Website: apple
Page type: payment
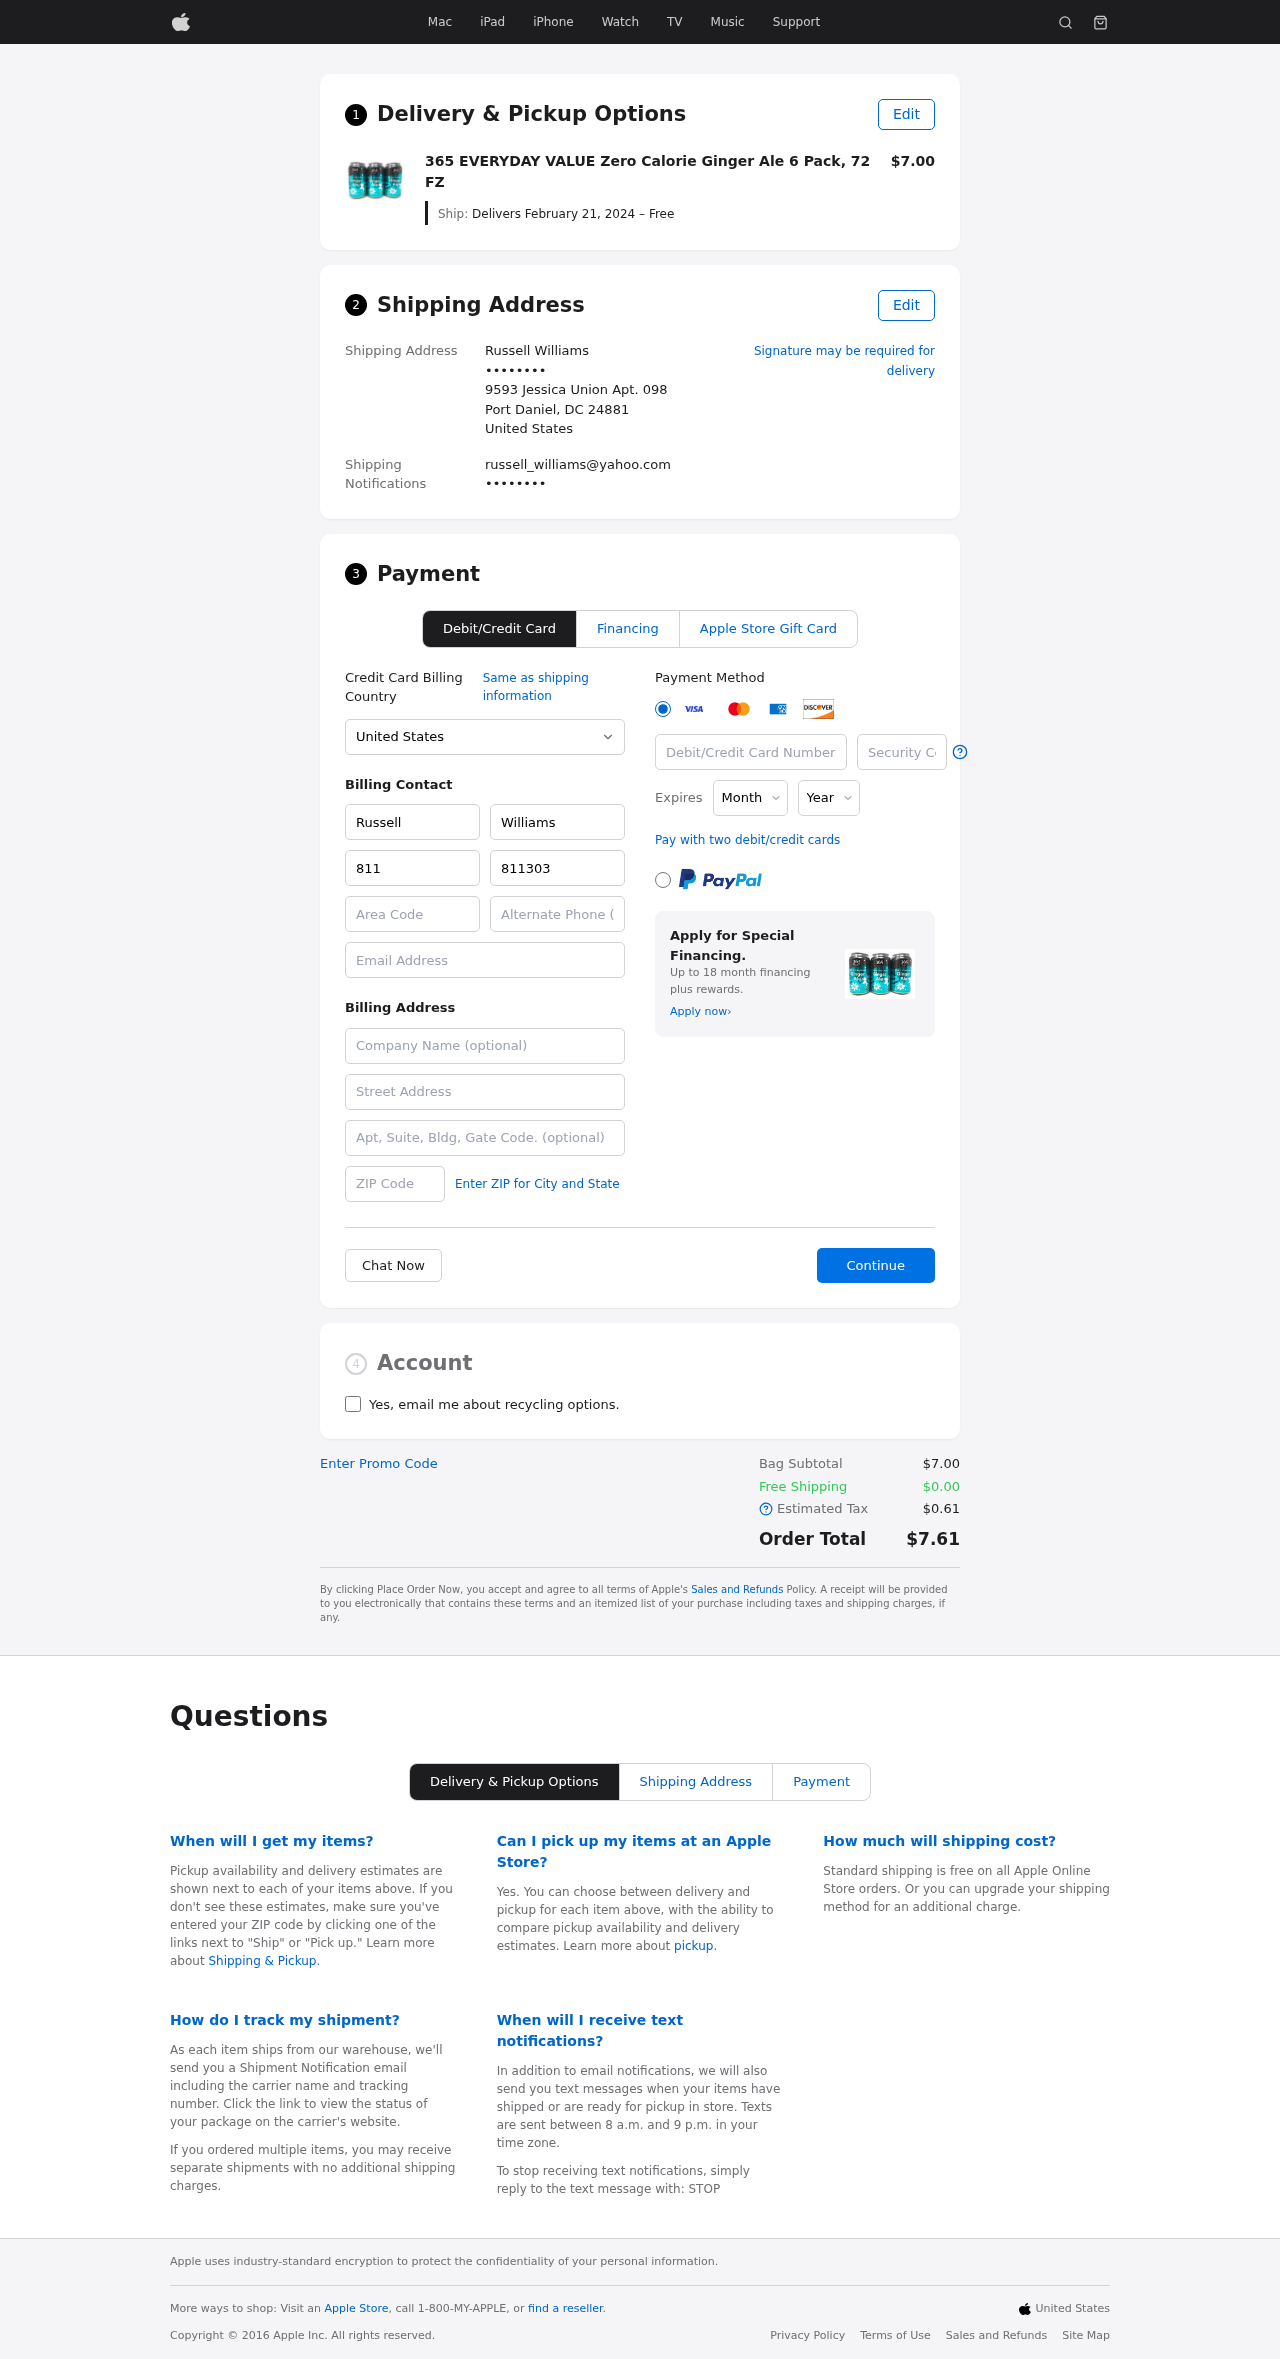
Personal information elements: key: PII_CARD_CVV
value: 980
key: PII_CARD_EXPIRY_MONTH
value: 02
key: PII_CARD_EXPIRY_YEAR
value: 26
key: PII_CARD_NUMBER
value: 6555 0690 6620 4380
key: PII_CITY_STATE_ZIP
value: Port Daniel, DC 24881
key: PII_COUNTRY
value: United States
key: PII_EMAIL
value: russell_williams@yahoo.com
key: PII_EMAIL2
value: russell_williams@yahoo.com
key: PII_FIRSTNAME
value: Russell
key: PII_FULLNAME
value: Russell Williams
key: PII_LASTNAME
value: Williams
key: PII_PHONE3
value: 8113032318
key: PII_PHONE_ALT
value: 5148760886
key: PII_PHONE_ALT_AREA
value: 514
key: PII_PHONE_AREA
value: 811
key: PII_SECURITY_CODE
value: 3571
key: PII_STREET
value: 9593 Jessica Union Apt. 098
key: PII_PHONE
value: ••••••••
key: PII_PHONE2
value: ••••••••
Product elements: key: PRODUCT1_NAME
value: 365 EVERYDAY VALUE Zero Calorie Ginger Ale 6 Pack, 72 FZ
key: PRODUCT1_PRICE
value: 7
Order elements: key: ORDER_DELIVERY_DATE
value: Delivers February 21, 2024 – Free
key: ORDER_SUBTOTAL
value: $7.00
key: ORDER_SHIPPING_COST
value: $0.00
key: ORDER_TAX
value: $0.61
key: ORDER_TOTAL
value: $7.61